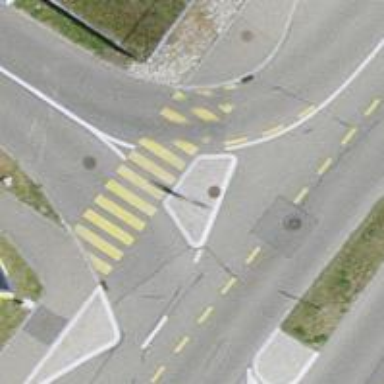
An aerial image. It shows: Zebra crossing on the road.